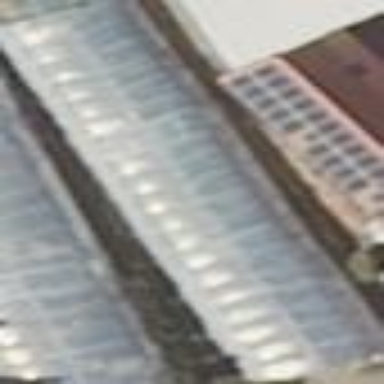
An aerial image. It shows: Greenhouse.